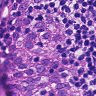
Metastatic tissue present: yes